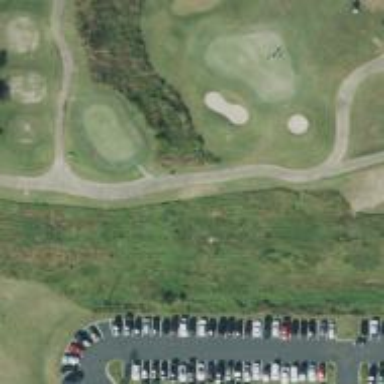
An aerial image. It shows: Pathway for golfing.